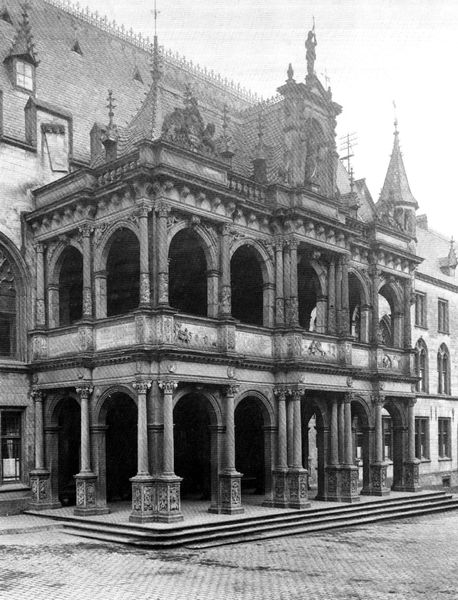
Titel: Köln, Rathauslaube (Obergeschoss 1616/17 verändert)
Künstler: Wilhelm Vernukken
Standort: Köln (EU - D - NRW)
Schlagwörter: weiß, fenster, pfeiler, schwarz, säulen, dach, gebäude, architektur, niederlande, figur, renaissance, bogen, pflaster, venedig, giebel, stufen, foto, fotografie, bögen, eingang, erker, schwarz weiß, rathaus, arkaden, fries, portal, sims, portikus, etagen, gaube, laube, gebälk, säulenhalle, vorhalle, neorenaissance, neogotik, hamburg, straßburg, hambur, e, gerichtslaube